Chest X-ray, AP view. Patient: 50 years old, sex M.
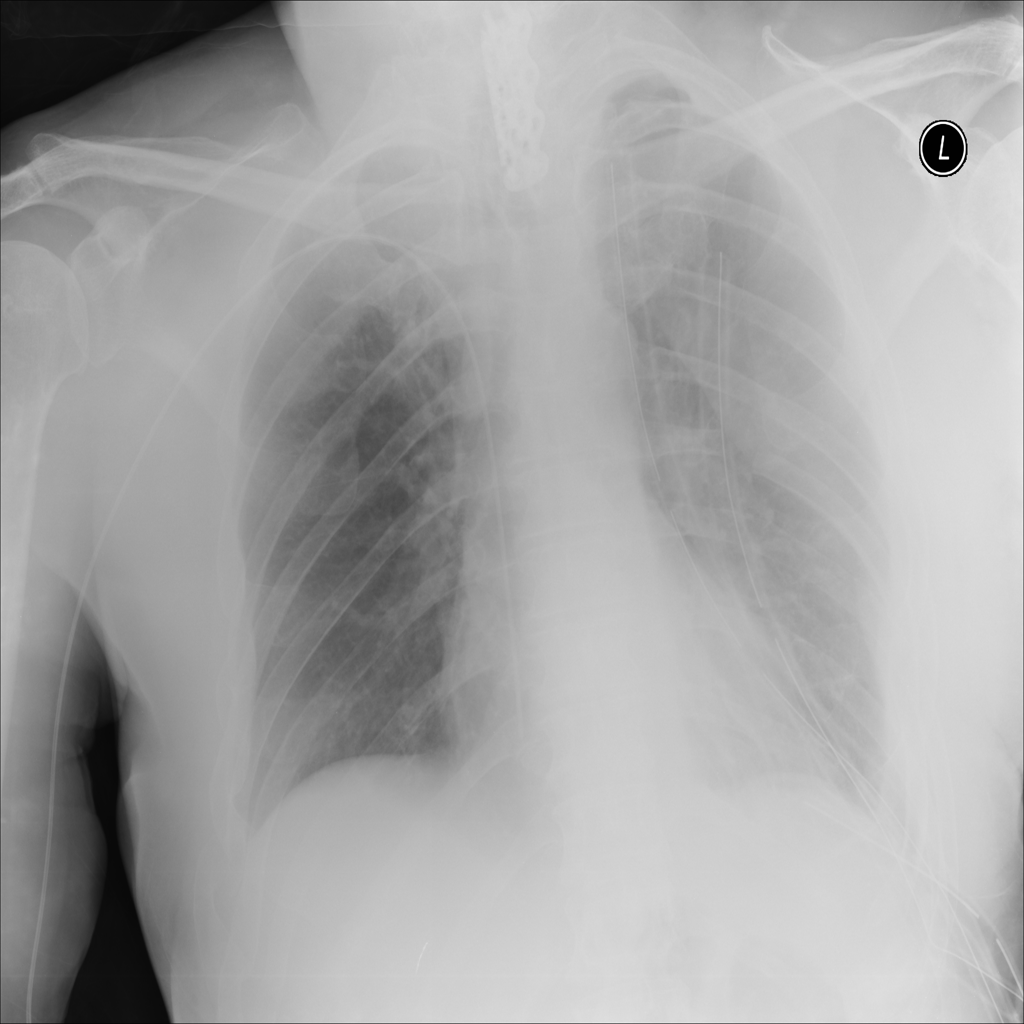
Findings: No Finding